Interaction volume radius: 5 \u00c5
Interaction volume height: 10 \u00c5
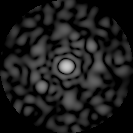
Disorder parameter: 0.8314